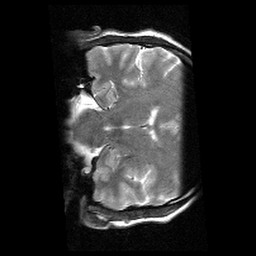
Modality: T2w
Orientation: coronal
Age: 28
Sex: male
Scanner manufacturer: siemens
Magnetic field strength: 3 T
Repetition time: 9.43 s
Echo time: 0.064 s